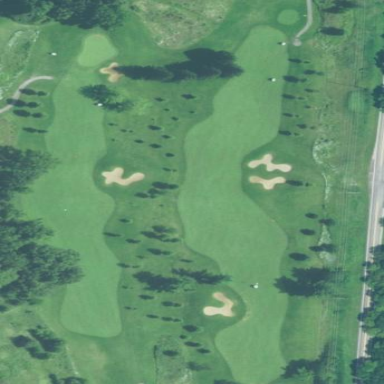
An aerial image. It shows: Area of rough grass used for golf.